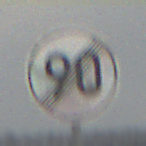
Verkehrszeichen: EndeGeschwindigkeit90
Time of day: MorningAfternoon
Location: Outdoor (Nature)
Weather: Overcast
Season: Winter
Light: Natural